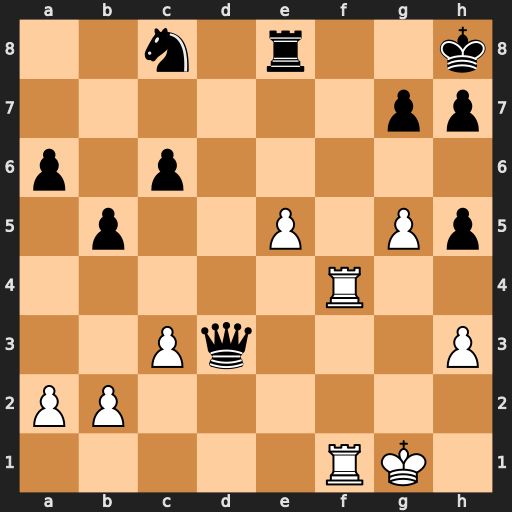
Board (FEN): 2n1r2k/6pp/p1p5/1p2P1Pp/5R2/2Pq3P/PP6/5RK1
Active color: w
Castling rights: -
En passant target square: -
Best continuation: Rf8+ Rxf8 Rxf8#